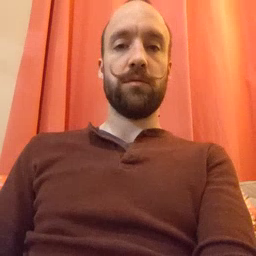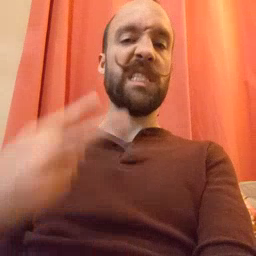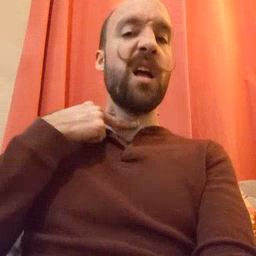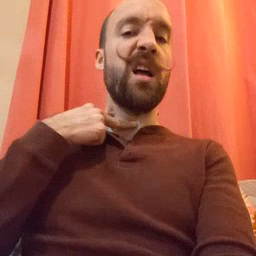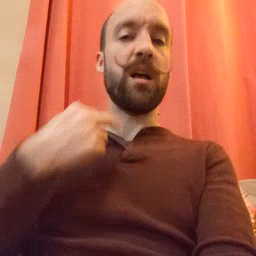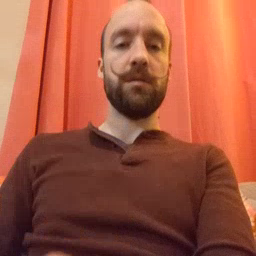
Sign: stuck